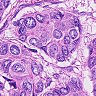
Metastatic tissue present: yes